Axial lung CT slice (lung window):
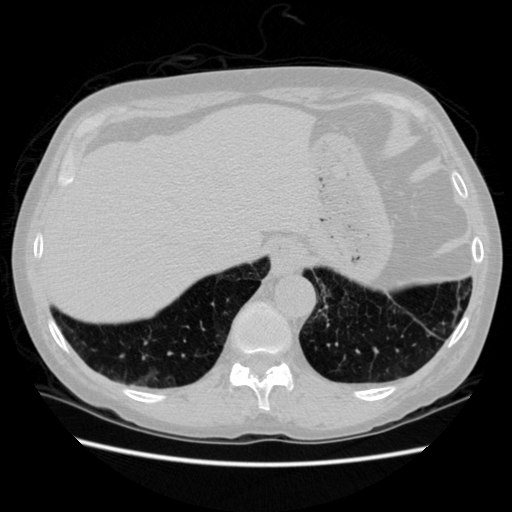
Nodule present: no